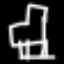
Label: chair